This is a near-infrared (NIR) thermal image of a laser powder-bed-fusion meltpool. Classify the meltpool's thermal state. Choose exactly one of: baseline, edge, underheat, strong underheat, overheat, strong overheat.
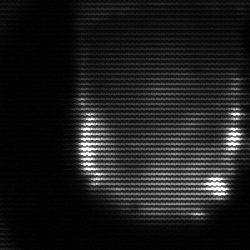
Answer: baseline